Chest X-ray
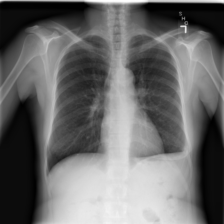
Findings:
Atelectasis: negative
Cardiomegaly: negative
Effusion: positive
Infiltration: negative
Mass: negative
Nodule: negative
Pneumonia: negative
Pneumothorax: negative
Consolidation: negative
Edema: negative
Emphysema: negative
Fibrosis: negative
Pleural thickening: negative
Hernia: negative